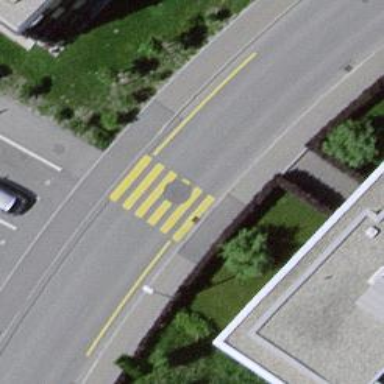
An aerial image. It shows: Uncontrolled zebra crossing with notable zebra markings.